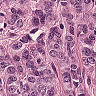
Metastatic tissue present: yes